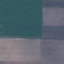
Land use / land cover class: AnnualCrop